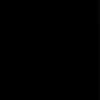
Label: dusty